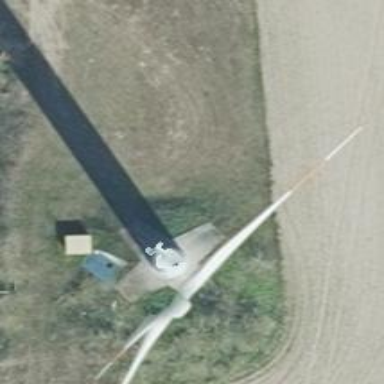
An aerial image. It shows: Wind turbine generating power.